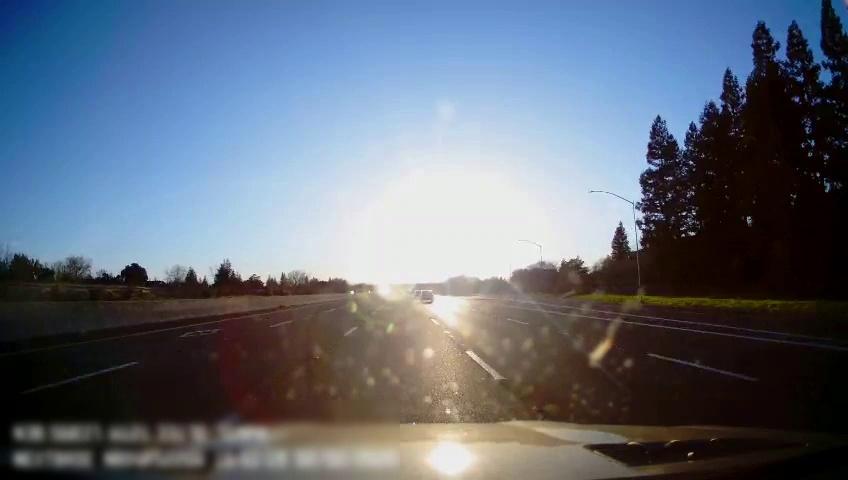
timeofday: Day
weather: Sunny
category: Drivable Space
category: Vehicles | Car
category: Lanes | Alternate Lane
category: Lanes | Alternate Lane
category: Lanes | Current Lane
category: Lanes | Current Lane
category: Lanes | Alternate Lane
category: Lanes | Alternate Lane
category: Lanes | Alternate Lane